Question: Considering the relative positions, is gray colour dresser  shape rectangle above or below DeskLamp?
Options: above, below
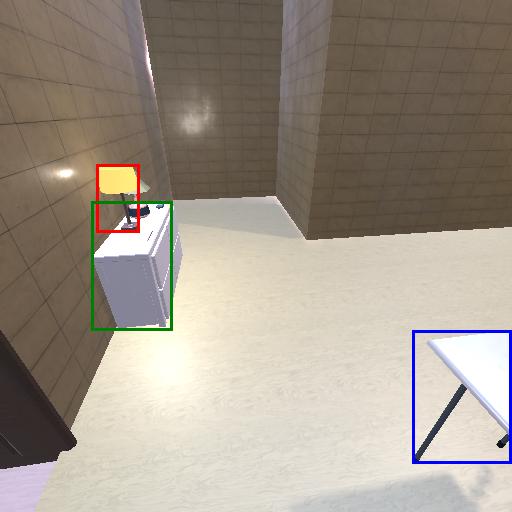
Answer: above